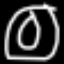
Label: donut